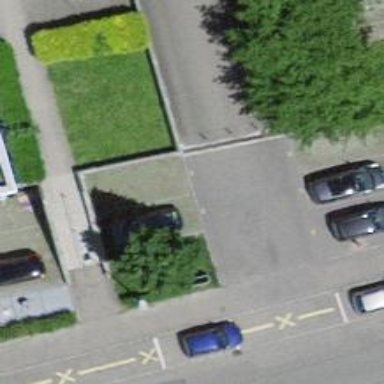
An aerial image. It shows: Bollard.